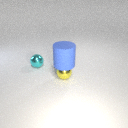
small yellow metal sphere below large blue rubber cylinder